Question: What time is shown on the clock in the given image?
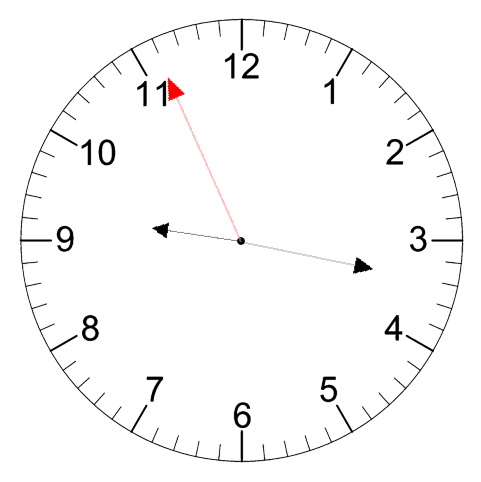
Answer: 09:16:56